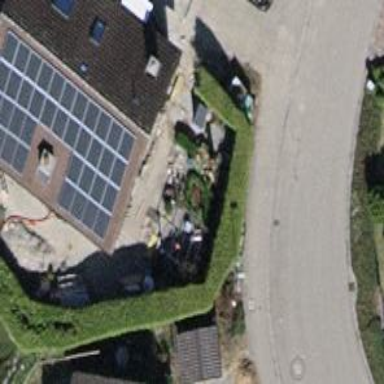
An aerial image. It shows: Solar power generator utilizing photovoltaic technology with solar photovoltaic panels.